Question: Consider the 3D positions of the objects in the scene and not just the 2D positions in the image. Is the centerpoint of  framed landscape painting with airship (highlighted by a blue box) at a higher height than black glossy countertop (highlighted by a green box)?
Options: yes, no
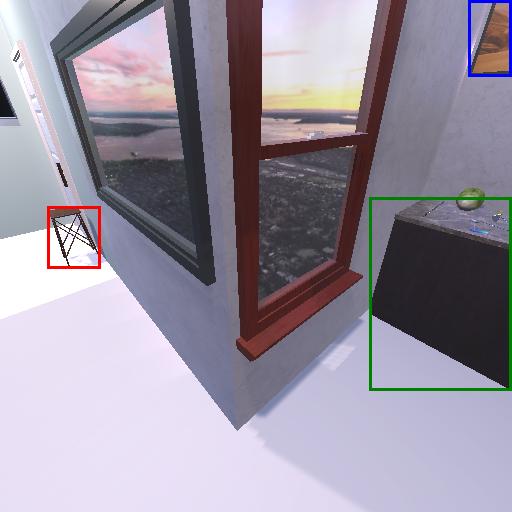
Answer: yes